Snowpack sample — Buffalo Mountain, Silverthorne, Colorado, USA (1/25/25, 10:11 AM MST)
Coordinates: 39.6222, -106.1139
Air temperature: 22 °F
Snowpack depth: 110 cm
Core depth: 30 cm
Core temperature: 42.8 °F
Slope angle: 12°, slope face: 102°
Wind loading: high
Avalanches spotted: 0
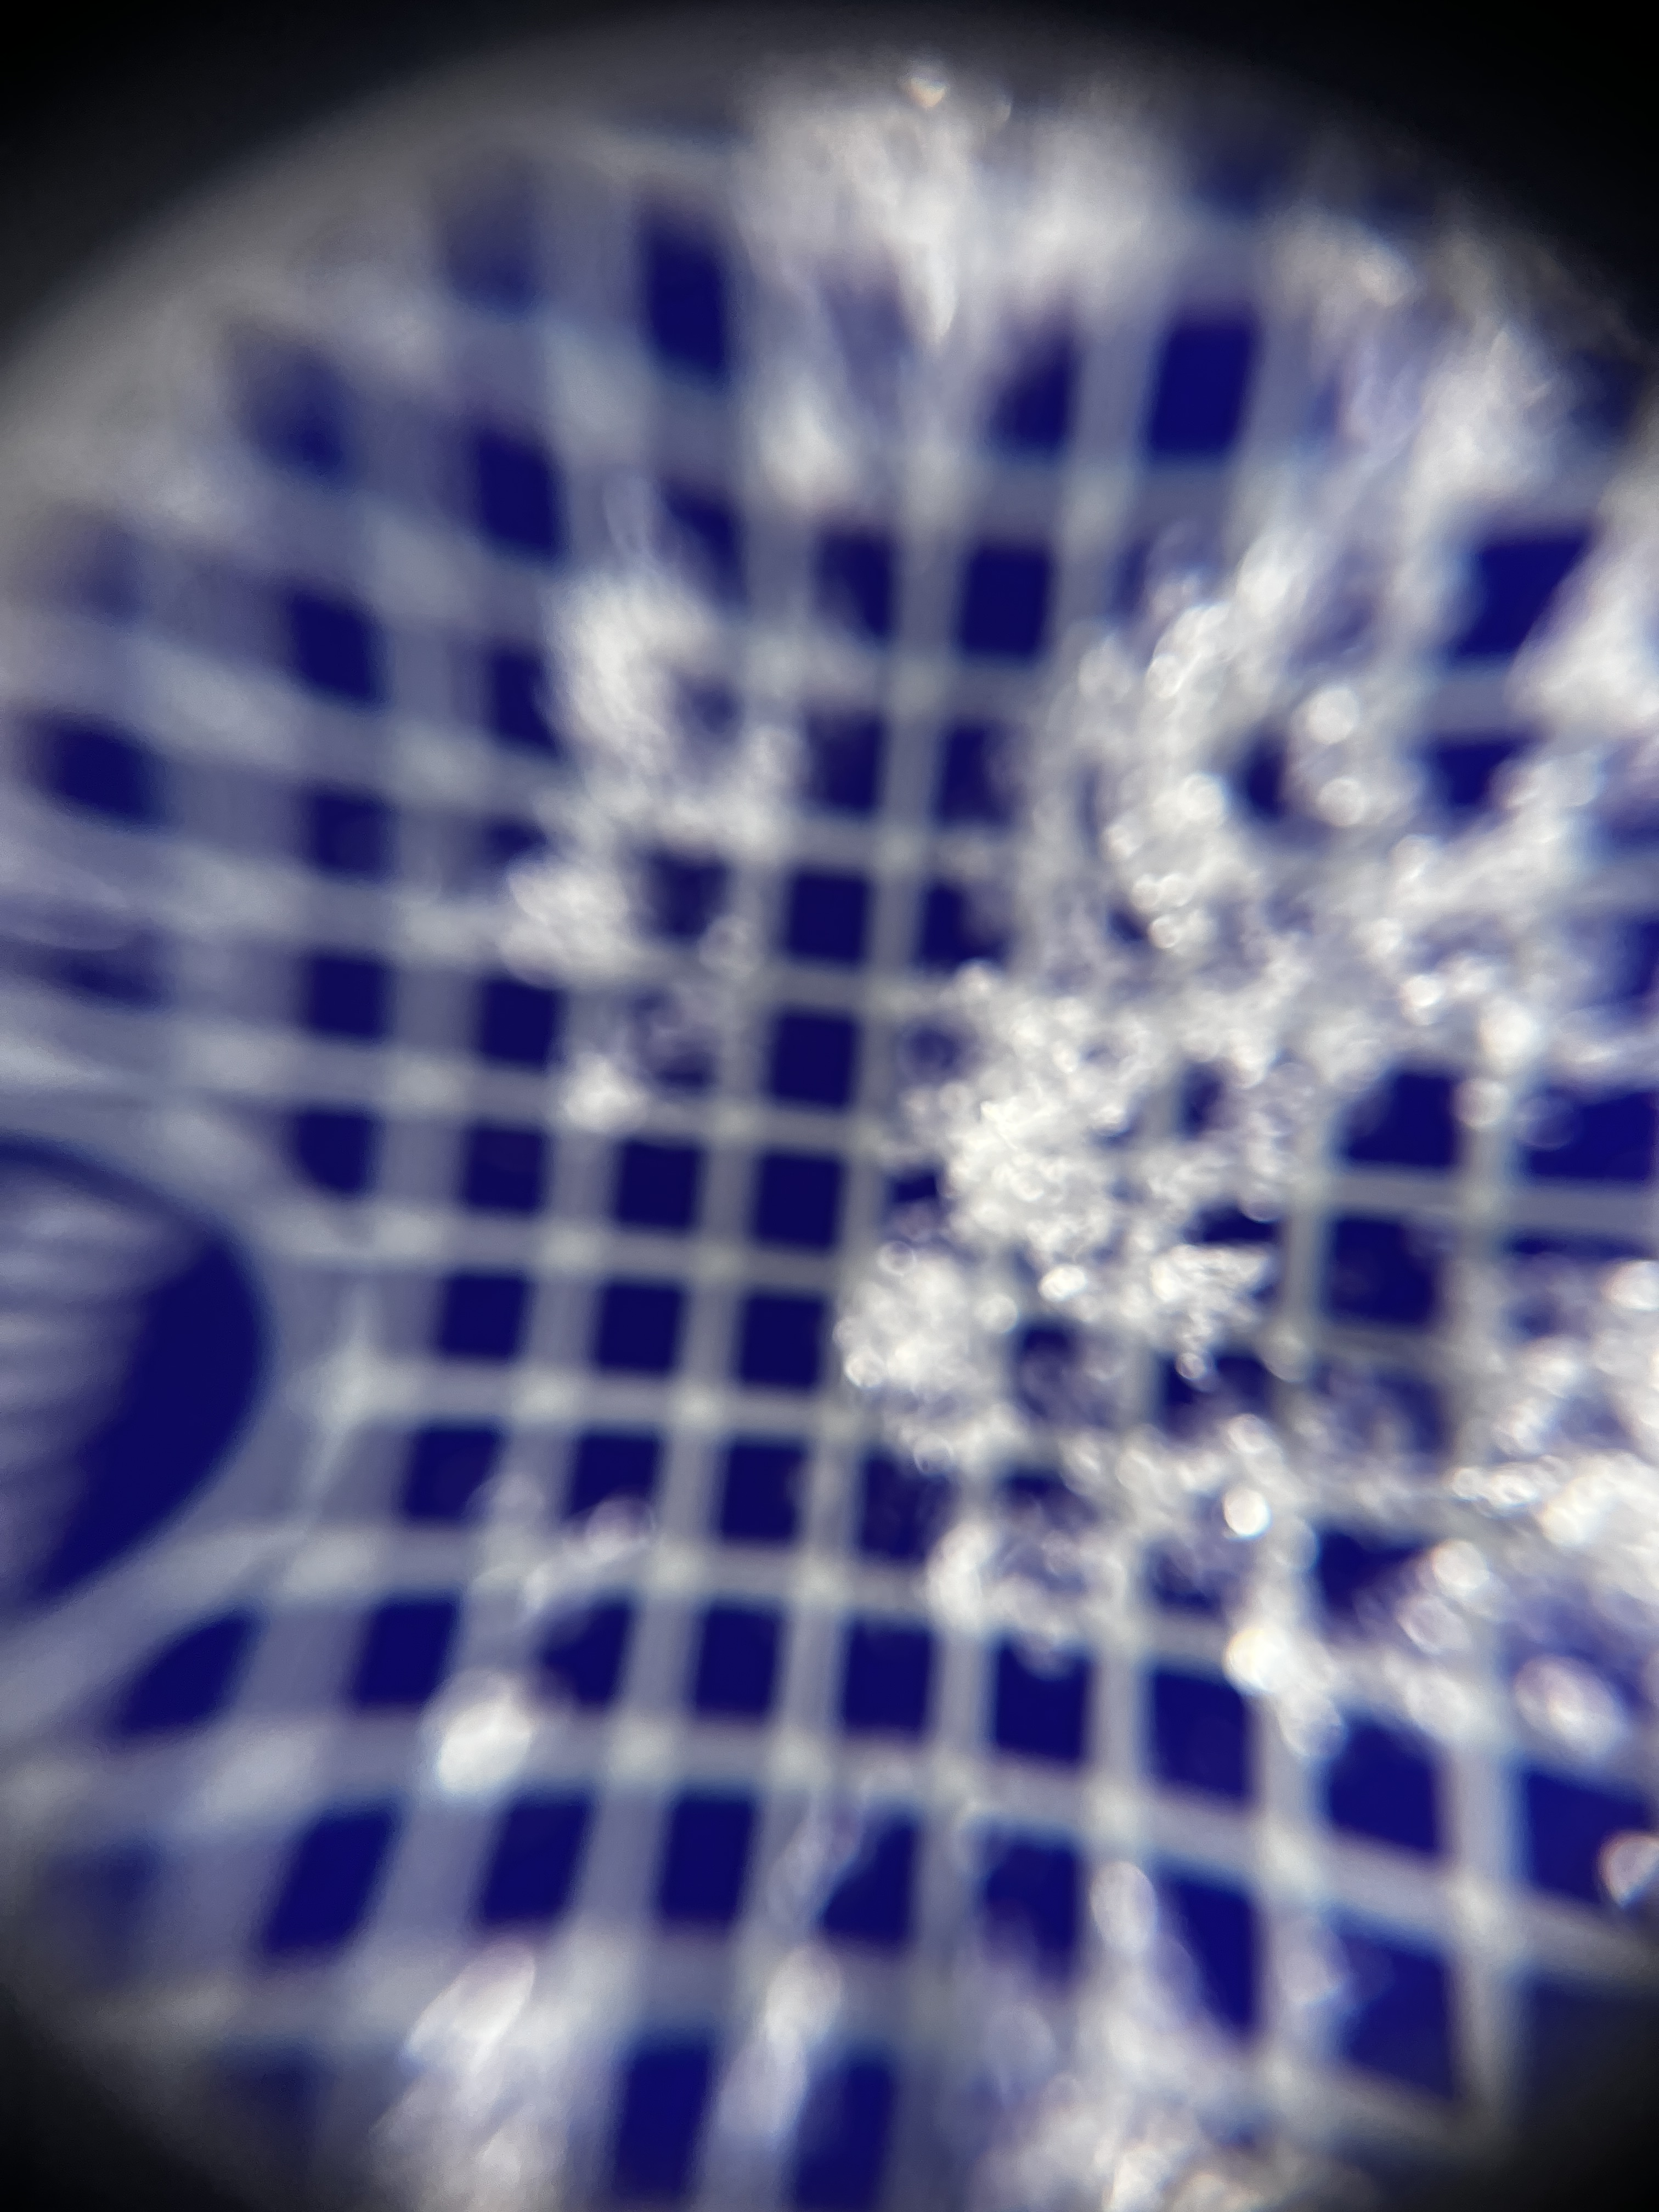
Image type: magnified_profile
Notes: No avalanches nearby, collected on the outskirts of a fire break 15 meters from the treeline, on way to Buffalo and Red Mountain